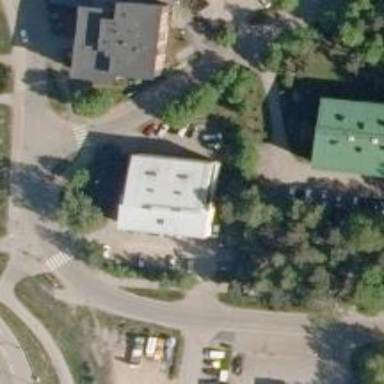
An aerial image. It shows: Car rental facility.